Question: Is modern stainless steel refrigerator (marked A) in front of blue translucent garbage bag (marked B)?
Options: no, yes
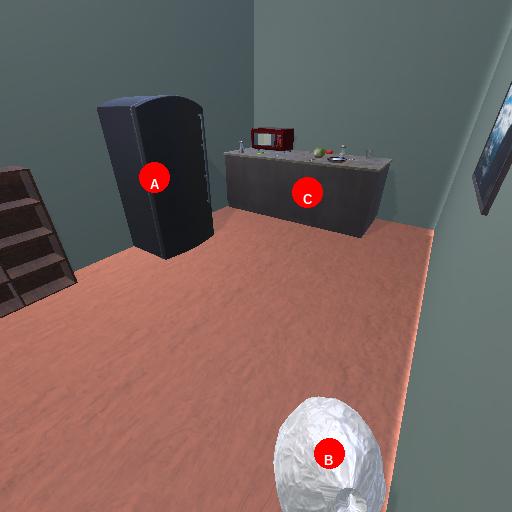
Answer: no